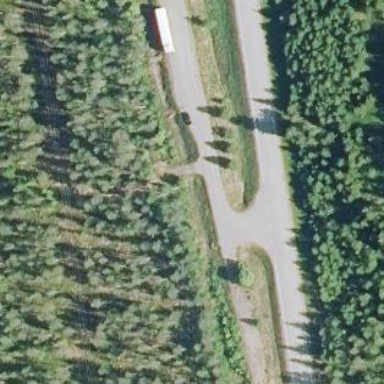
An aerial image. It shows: Asphalt surface parking area at rest area.